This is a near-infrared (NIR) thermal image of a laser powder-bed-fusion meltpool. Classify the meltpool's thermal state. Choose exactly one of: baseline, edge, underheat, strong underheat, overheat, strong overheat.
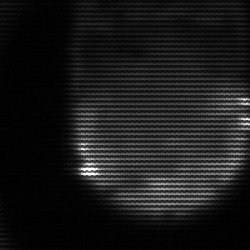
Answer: edge